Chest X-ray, PA view. Patient: 69 years old, sex M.
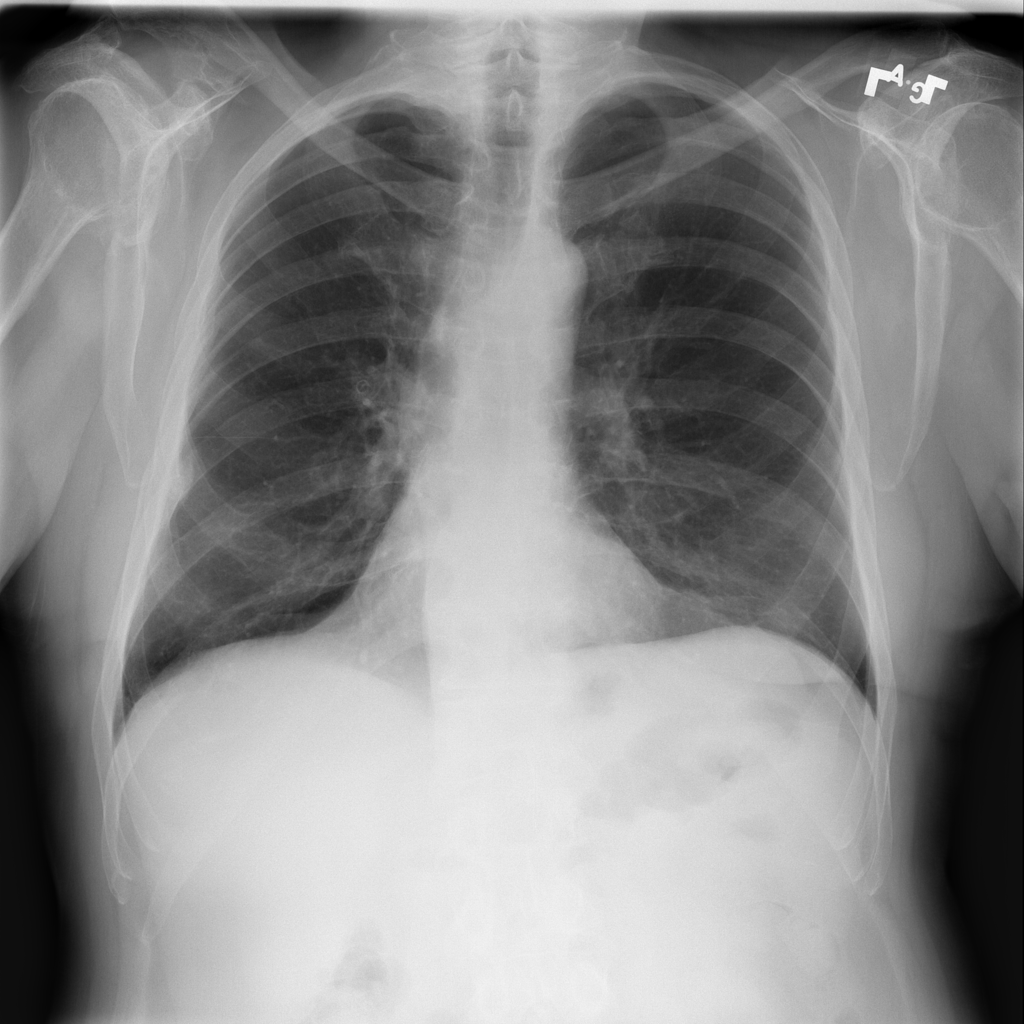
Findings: Atelectasis